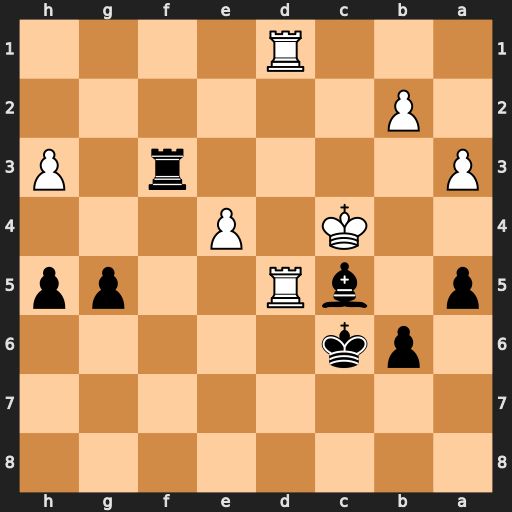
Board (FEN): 8/8/1pk5/p1bR2pp/2K1P3/P4r1P/1P6/3R4
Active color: b
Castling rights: -
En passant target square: -
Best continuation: b5#